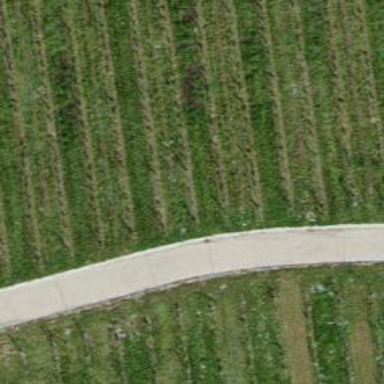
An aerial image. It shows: Agricultural track with grade1 surface.